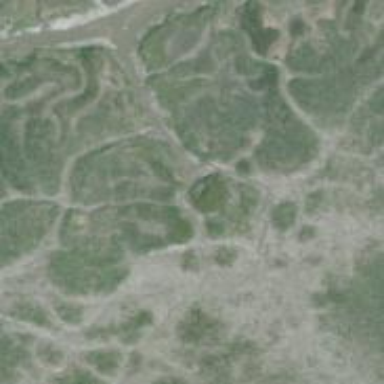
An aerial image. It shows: Saltmarsh wetland area.